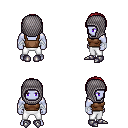
a pixel art fantasy rpg character, male body template, dark elf, purple skin, brown pirate shirt, white pants, brunette parted hairstyle, chain hood, white cloth bandages, metal boots, four views (front, back, left, right), 2x2 character sprite sheet, small pixel art, hard edges, no anti-aliasing